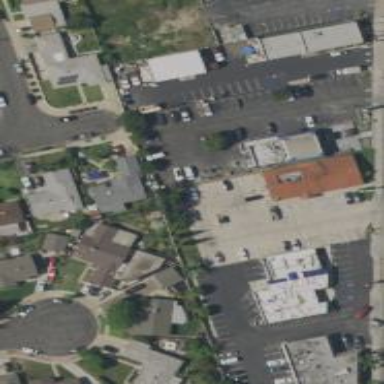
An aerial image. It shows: Retail area.